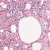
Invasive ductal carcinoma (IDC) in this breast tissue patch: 0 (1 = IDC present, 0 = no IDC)